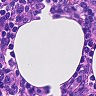
Metastatic tissue present: no